Interaction volume radius: 5 \u00c5
Interaction volume height: 15 \u00c5
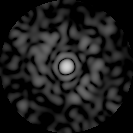
Disorder parameter: 0.8687